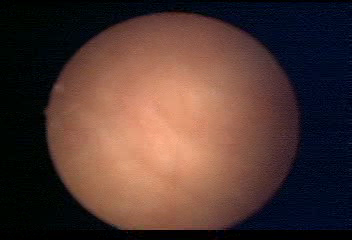
Modality: WLC
Class: Normal mucosa
Bladder cancer association: No